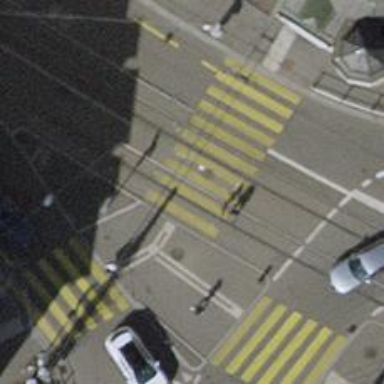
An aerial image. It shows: Tram crossing on the railway.